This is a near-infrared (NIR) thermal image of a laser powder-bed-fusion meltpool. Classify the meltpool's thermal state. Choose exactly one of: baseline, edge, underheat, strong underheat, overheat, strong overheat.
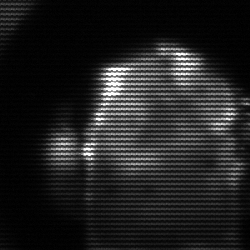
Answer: baseline